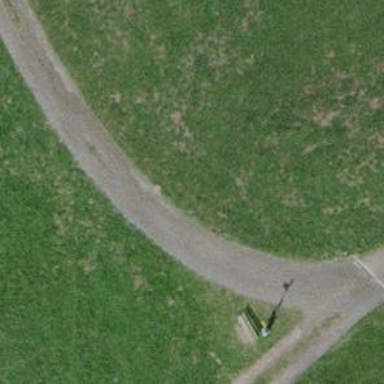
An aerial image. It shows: Grassy track.